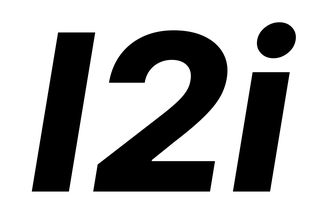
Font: Inter-Italic_ExtraBold_Italic